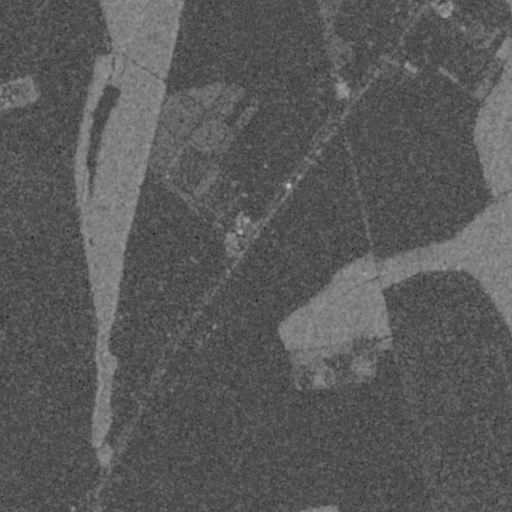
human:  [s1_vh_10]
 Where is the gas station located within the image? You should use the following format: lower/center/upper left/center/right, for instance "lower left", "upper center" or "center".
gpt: The gas station is located in the center of the image.
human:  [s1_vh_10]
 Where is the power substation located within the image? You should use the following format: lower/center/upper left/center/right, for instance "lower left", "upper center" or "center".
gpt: The power substation is located in the upper right of the image.
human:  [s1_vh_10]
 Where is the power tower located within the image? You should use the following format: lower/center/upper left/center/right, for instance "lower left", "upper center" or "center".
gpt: There is no power tower in the image.

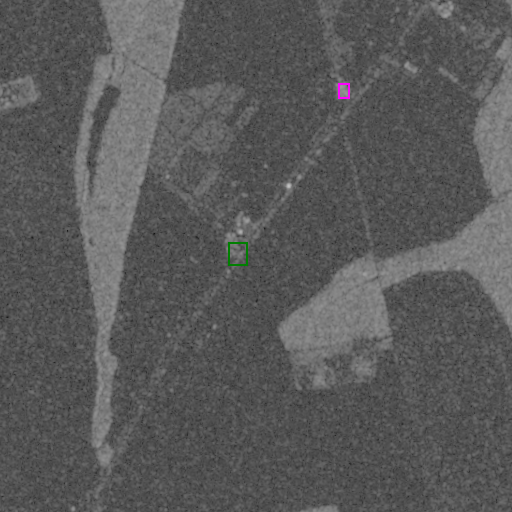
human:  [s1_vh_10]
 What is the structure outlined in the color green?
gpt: The structure outlined in green is a gas station.
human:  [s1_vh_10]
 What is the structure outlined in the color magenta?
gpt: The structure outlined in magenta is a power substation.
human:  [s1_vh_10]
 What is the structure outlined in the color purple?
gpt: There is no purple outline.